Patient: sex M, age 69
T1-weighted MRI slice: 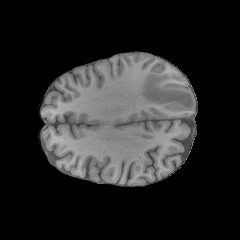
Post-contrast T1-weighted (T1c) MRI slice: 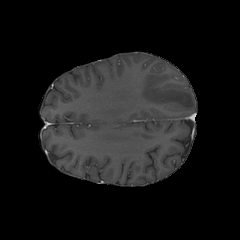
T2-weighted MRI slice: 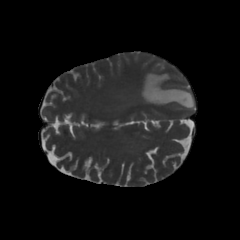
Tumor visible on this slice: yes
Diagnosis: Glioblastoma, IDH-wildtype
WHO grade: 4